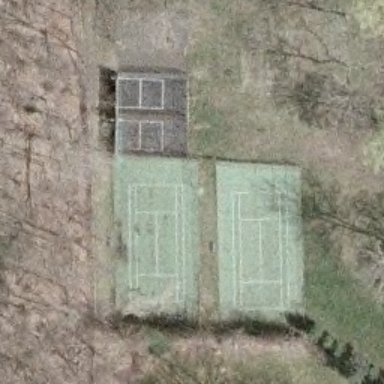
There are two tennis courts on the lawn surrounded by some withered plants .